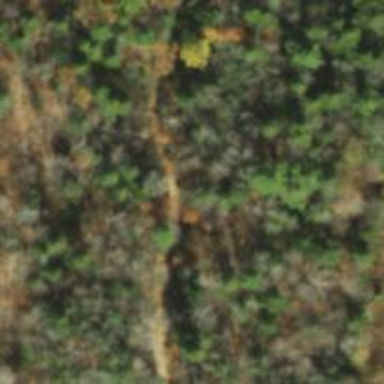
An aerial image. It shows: Path with grade 4 tracktype and excellent trail visibility.